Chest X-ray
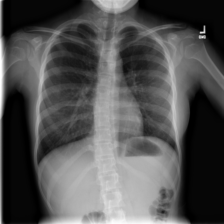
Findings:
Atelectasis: negative
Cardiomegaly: negative
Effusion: negative
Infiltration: negative
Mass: negative
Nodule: negative
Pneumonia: negative
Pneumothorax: negative
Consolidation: negative
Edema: negative
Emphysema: negative
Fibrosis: negative
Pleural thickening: negative
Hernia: negative